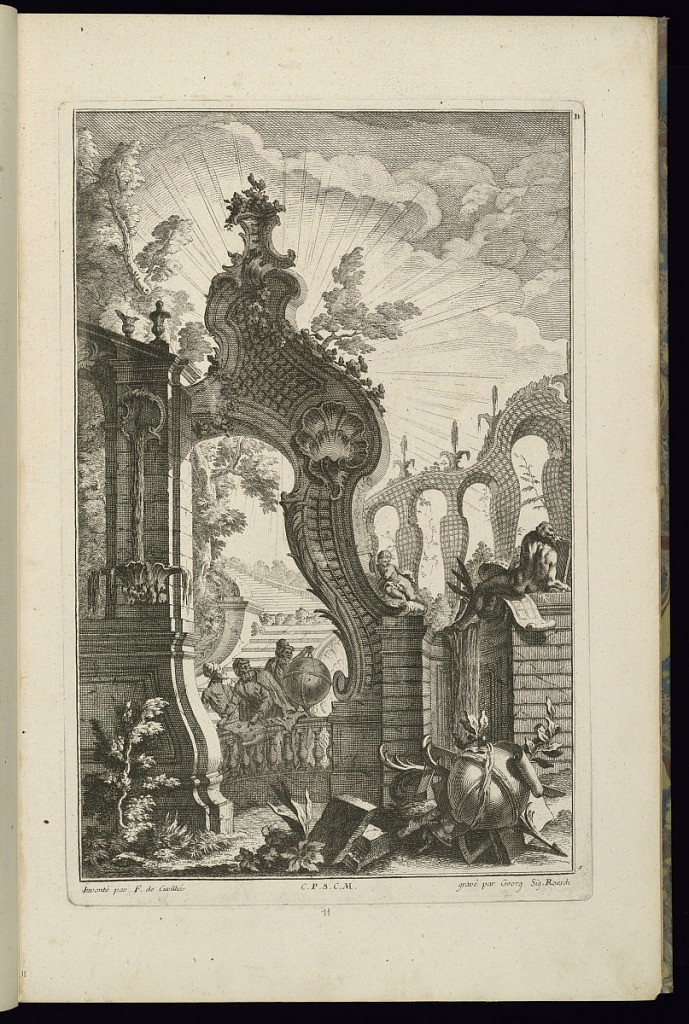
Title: Design for Fountain with Trelliswork Arches
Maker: François de Cuvilliés the Elder, Belgian, 1695 - 1768
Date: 1745
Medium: Etching and engraving on off-white laid paper
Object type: Print
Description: Design for a fountain in the form of an irregular, architectural cartouche. In front of the archway of the cartouche are attributes of geometry; behind a balustrade stand three scholars with a map, a globe, and compass. The plate is signed and numbered.